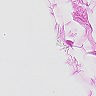
Metastatic tissue present: no